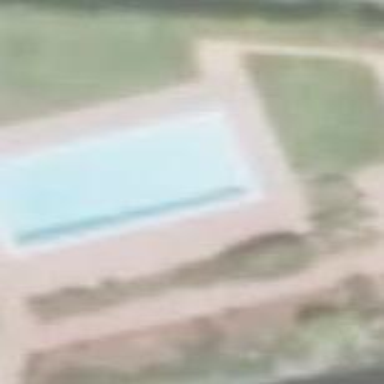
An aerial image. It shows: Swimming pool located in leisure land.